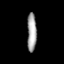
Tissue: lung
Cell type: Endothelial cells
Senescence score: 0.5925
Nuclear area (px): 358
Mean DAPI intensity: 160.732